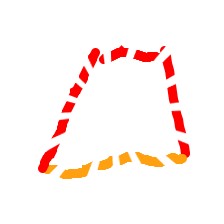
Shape: trapezoid